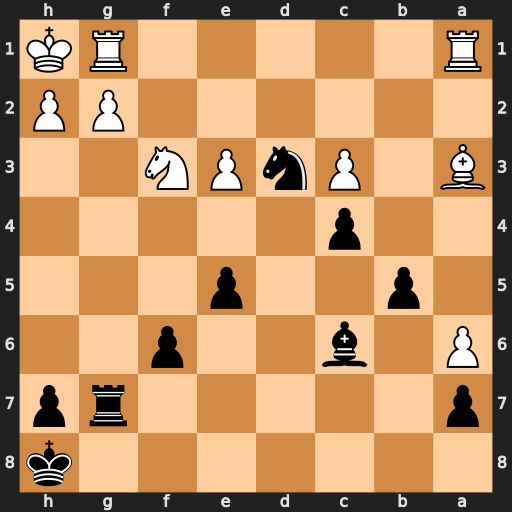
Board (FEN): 7k/p5rp/P1b2p2/1p2p3/2p5/B1PnPN2/6PP/R5RK
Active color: b
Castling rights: -
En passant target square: -
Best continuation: Nf2#